Field crop: maize
Growth stage: 2
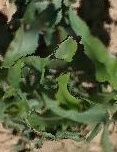
Species: maize